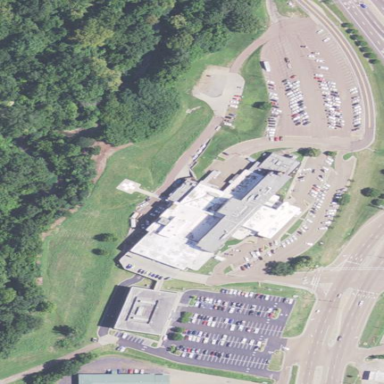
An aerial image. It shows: Healthcare facility identified as hospital.